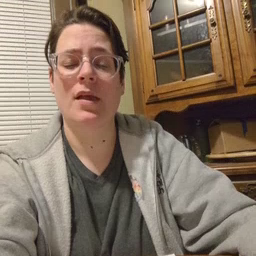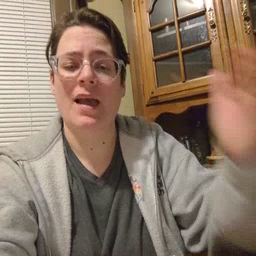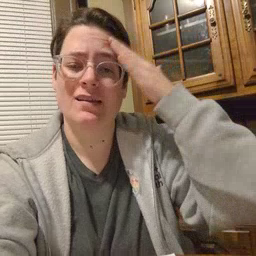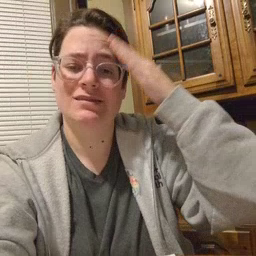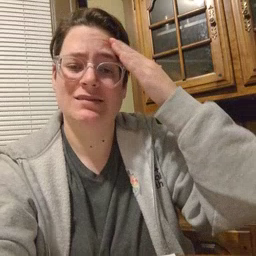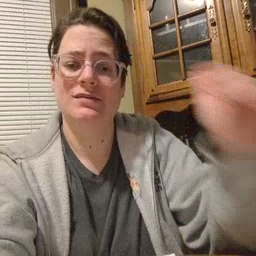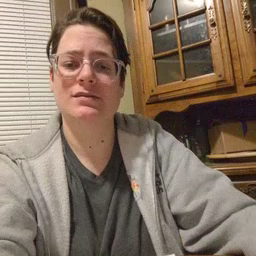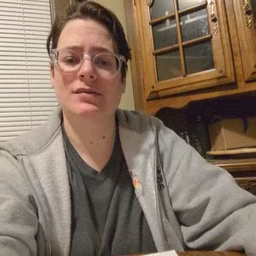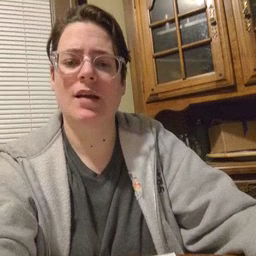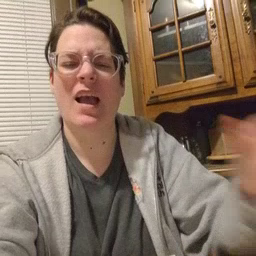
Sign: hat